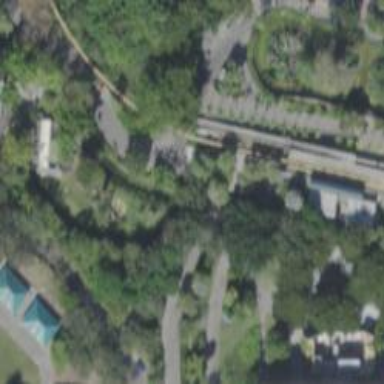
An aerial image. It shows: Footway on bridge.